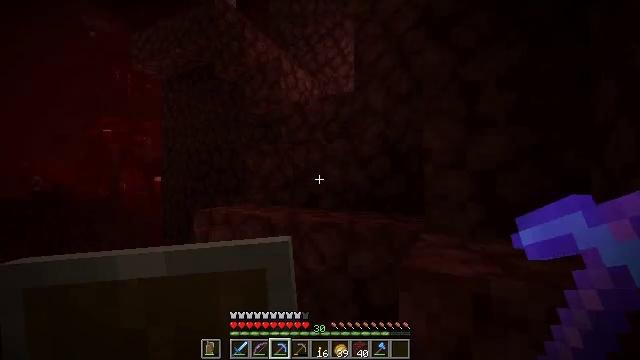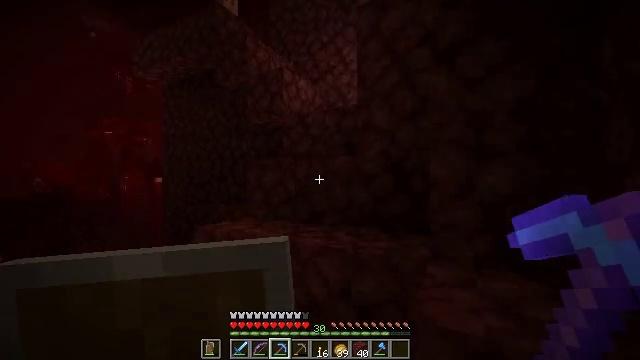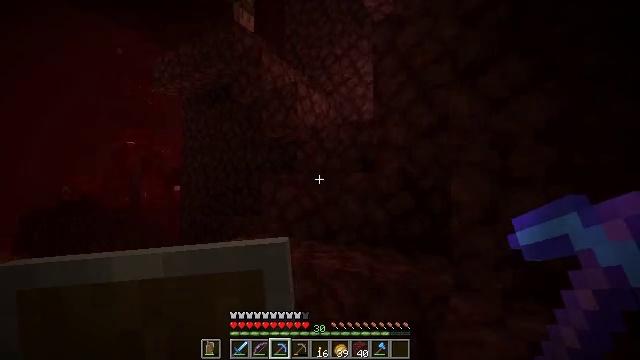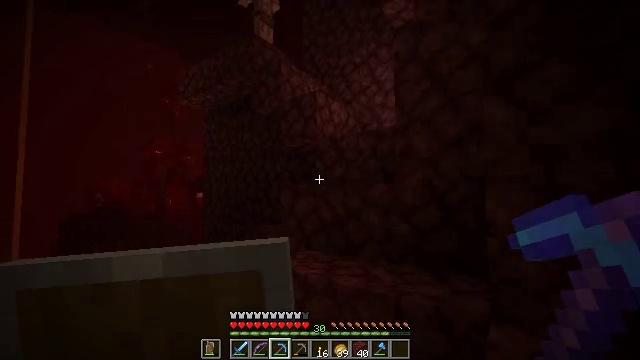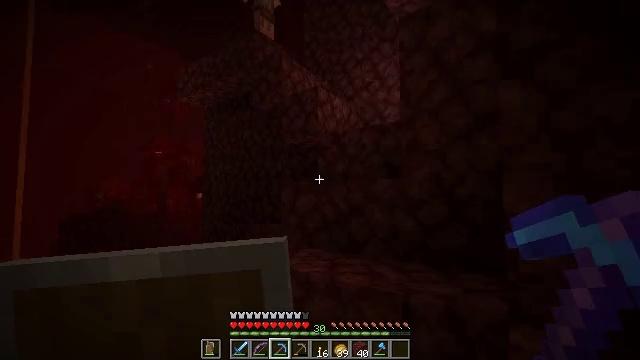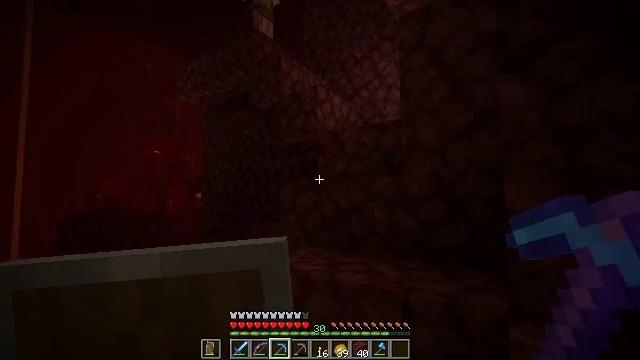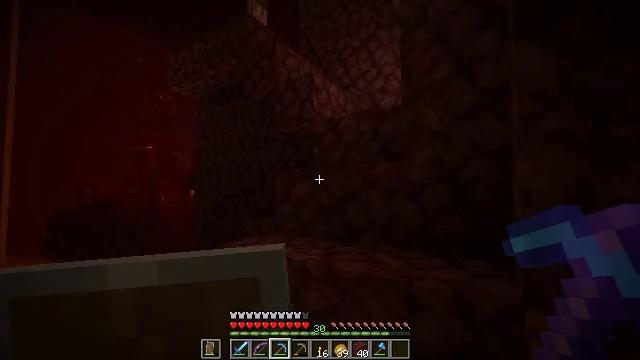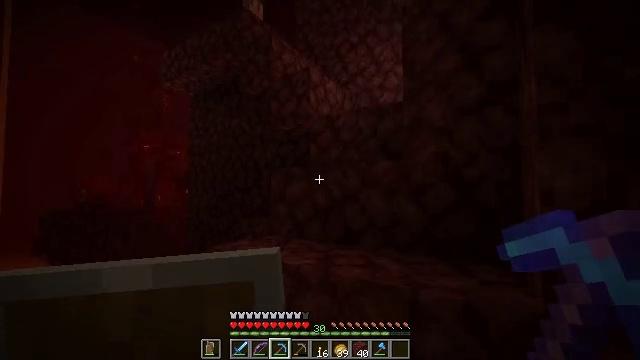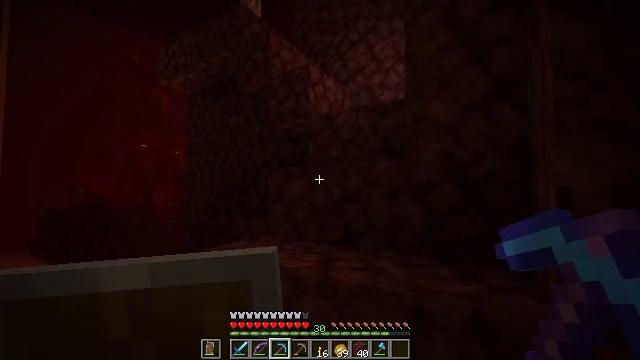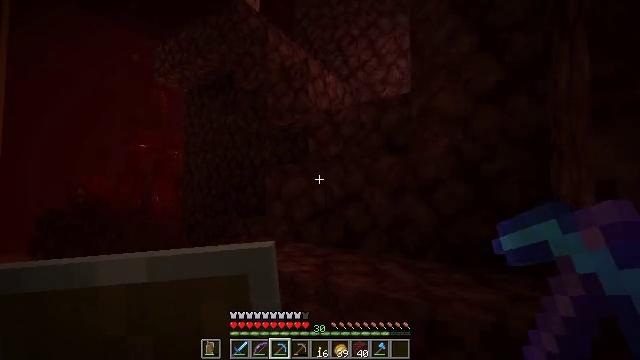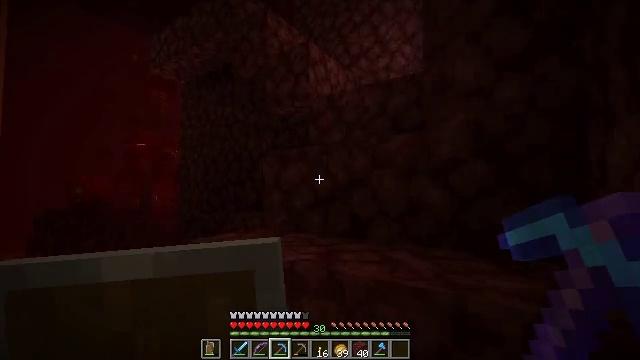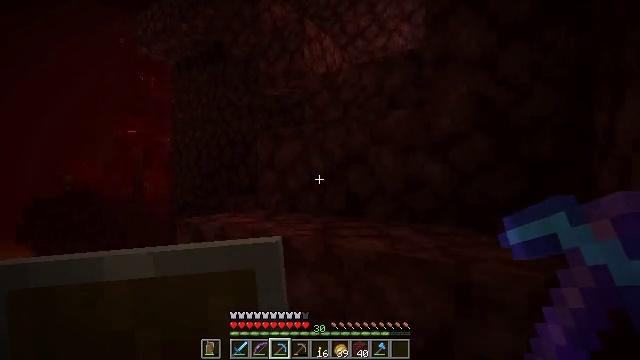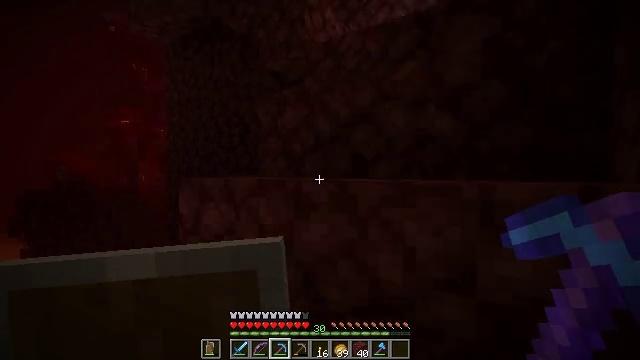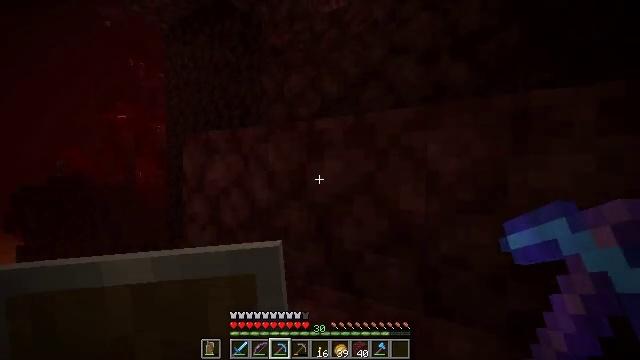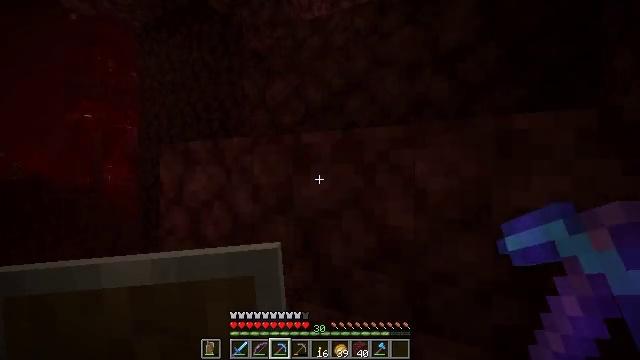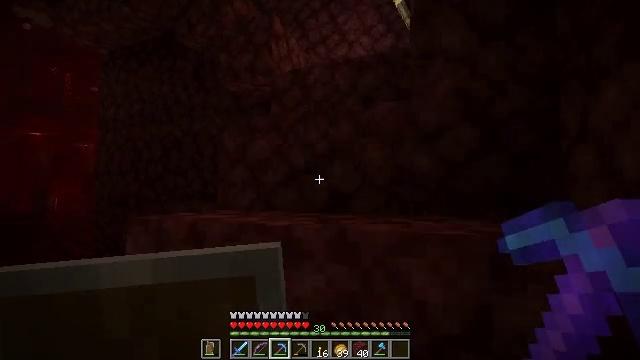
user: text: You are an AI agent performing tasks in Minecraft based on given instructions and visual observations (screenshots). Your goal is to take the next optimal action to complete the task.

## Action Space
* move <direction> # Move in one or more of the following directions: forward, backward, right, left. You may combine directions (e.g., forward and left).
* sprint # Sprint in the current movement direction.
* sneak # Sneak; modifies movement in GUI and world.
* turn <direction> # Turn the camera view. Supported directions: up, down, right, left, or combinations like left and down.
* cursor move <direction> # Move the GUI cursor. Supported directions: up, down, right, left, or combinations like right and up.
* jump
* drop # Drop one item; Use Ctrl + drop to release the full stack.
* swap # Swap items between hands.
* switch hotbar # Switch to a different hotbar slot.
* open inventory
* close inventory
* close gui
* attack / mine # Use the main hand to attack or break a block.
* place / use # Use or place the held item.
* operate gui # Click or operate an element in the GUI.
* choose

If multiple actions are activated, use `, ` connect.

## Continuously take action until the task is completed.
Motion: motion action
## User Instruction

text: Gather the nether wart block from a crimson forest.
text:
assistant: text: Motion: move forward
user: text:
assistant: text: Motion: move forward, turn left and up
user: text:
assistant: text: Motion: move forward, turn left and up
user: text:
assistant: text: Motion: move forward
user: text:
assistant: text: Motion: move forward
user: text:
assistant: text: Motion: move forward, turn right
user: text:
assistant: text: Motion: move forward
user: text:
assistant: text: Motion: move forward
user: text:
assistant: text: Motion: move forward
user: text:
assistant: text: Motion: move forward
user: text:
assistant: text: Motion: move forward, turn right and down
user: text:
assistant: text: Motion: move forward, turn down
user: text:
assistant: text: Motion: move forward
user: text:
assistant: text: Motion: move forward, turn right, jump
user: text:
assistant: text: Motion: move forward, turn right and up, jump
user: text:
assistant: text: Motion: move forward, turn right and up, jump
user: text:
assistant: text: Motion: move forward, jump
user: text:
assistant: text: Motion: move forward
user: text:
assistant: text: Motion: move forward, turn right and up
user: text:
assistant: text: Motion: move forward, turn right and up
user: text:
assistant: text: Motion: move forward, turn right and up
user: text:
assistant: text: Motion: move forward, turn left
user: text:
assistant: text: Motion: move forward
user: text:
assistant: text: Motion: move forward
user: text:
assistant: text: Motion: move forward
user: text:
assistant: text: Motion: move forward
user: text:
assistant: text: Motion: move forward
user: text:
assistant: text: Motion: move forward
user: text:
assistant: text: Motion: move forward
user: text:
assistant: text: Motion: move forward, turn right and up, jump